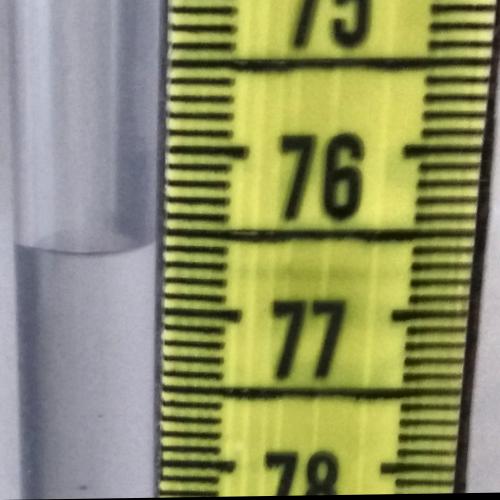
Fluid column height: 76.6 cm